Question: I am learning about the builder pattern, and so far I understood that, it is a great alternative to the commonly patterns used for initialization:
- Telescoping Constructor Pattern- JavaBean Pattern
The thing is, I don't really like to remove the getters and setters from the objects in my domain model. I always like to keep them as POJOs. One of the reasons I don't like it is:
If i don't use POJOs, then it is not easy to annotate the variables when using ORM frameworks...
So here are my doubts:
-Is it possible to implement the builder pattern without using static inner classes?
-If I have to use the builder pattern by using the inner class, do you think it is correct to keep the getters and the setters?
-I did a little example for practice where I tried to avoid the inner class.
Could you let me what do you think about it?
'''
public class Product
{
private String color;
private int price;
public Product() {
}
public String getColor() {
return color;
}
public void setColor(String color) {
this.color = color;
}
public int getPrice() {
return price;
}
public void setPrice(int price) {
this.price = price;
}
public String toString() {
return getColor() + "
" + getPrice();
}
}
'''
'''
public class Builder
{
private Product product;
public Builder() {
product = new Product();
}
public Builder withColor(String color) {
product.setColor(color);
return this;
}
public Builder withPrice(int price) {
product.setPrice(price);
return this;
}
public Product build() {
return product;
}
}**
'''
'''
public class Client
{
public static void main(String[] args) {
System.out.println(new Builder().withColor("Black").withPrice(11).build());
System.out.println("-----------------------------------------------------");
System.out.println(new Builder().withColor("Blue").withPrice(12).build());
}
}
'''

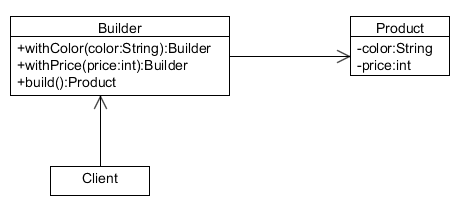
Answer: The Builder pattern is useful to create immutable objects and avoid several constructors with optional parameters.
IMO using Builder pattern to build a POJO which can be updated using setters is useless. You only create an additional class.
Depending on the ORM framework used, it might not need the presence of setter method. But only assigning members values through reflection.
Product class:
'''
public final class Product {
private final String color;
private final int price;
public Product(Builder builder) {
this.color = builder.getColor();
this.price = builder.getPrice();
}
public String getColor() {
return color;
}
public int getPrice() {
return price;
}
public String toString() {
return getColor() + "
" + getPrice();
}
}
'''
Builder class:
'''
public final class Builder {
private String color;
private int price;
public Builder() {
// Assign any default values
}
public Builder color(String color) {
this.color = color;
return this;
}
public Builder price(int price) {
this.price = price;
return this;
}
protected String getColor() {
return color;
}
protected int getPrice() {
return price;
}
public Product build() {
return new Product(this);
}
}
'''